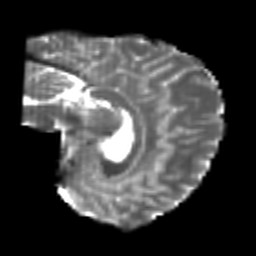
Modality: T2w
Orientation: sagittal
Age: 21
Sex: male
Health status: healthy
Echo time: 0.074 s